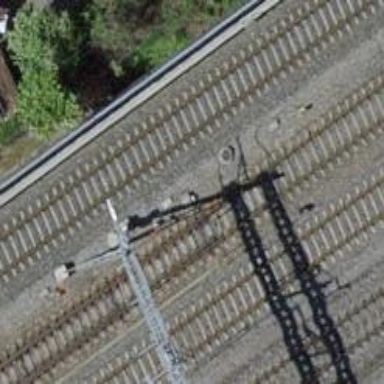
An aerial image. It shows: Railway switch.